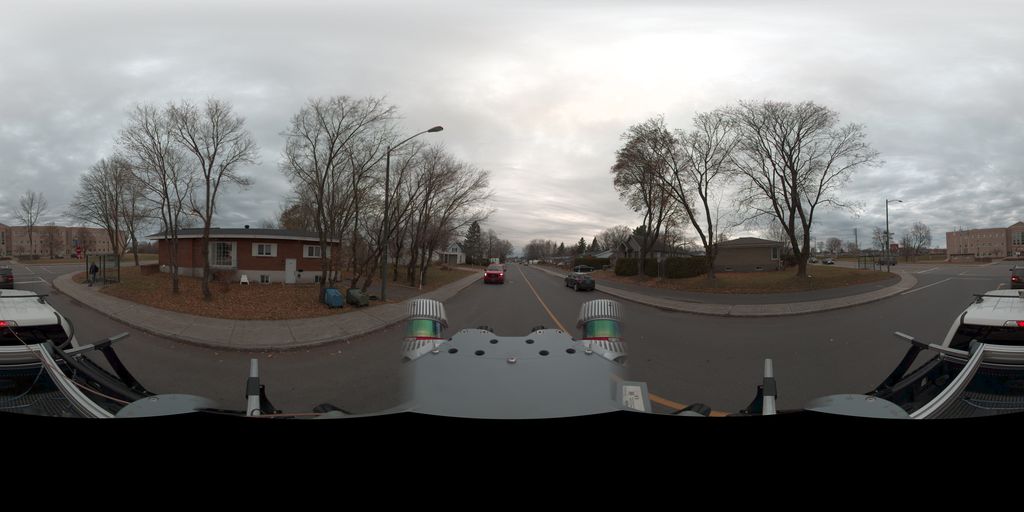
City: quebec_city